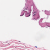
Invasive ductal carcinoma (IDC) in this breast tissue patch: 0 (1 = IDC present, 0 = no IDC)